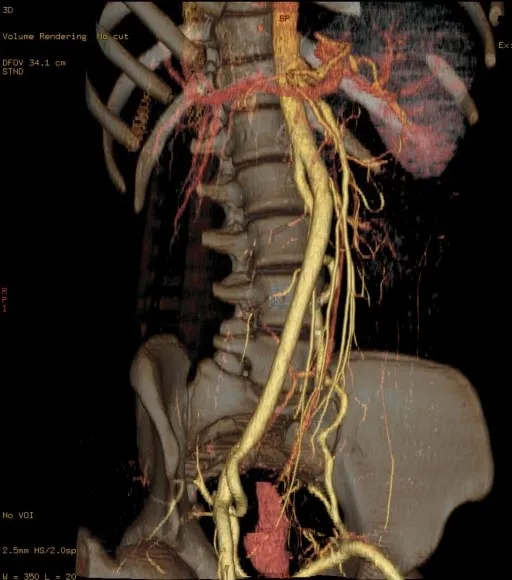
Approximately 70. LAO rotated semitransparent volume rendering reconstruction view of the partially wavy left aorta.
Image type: radiology (ct)